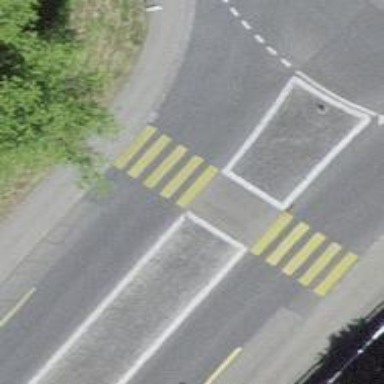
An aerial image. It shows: Marked crossing on the road.